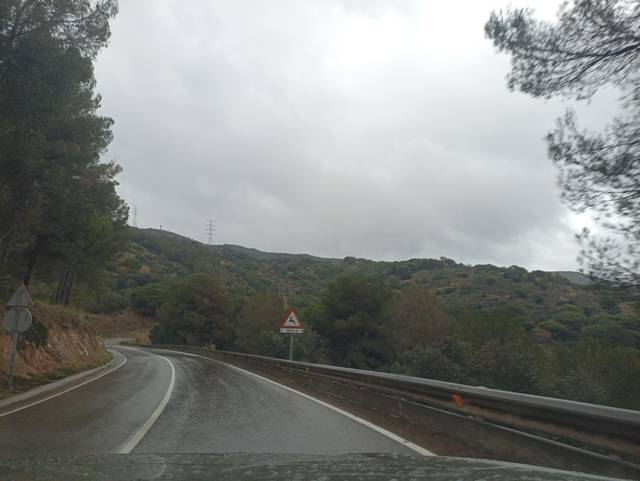
Region: Spain
Coordinates: 41.48, 2.225